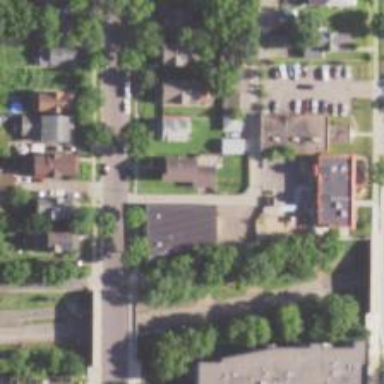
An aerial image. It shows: Alleyway designated as service road.